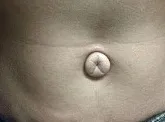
B; Exomphalos of the patient.
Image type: medical_photograph (other_medical_photograph)